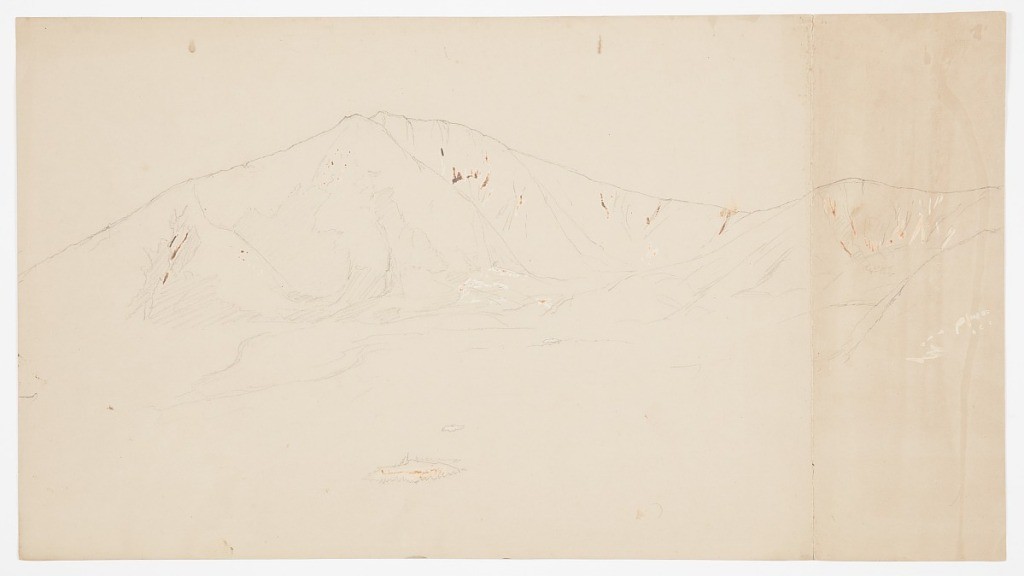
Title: Mt. Katahdin from South Turner Mountain, Maine
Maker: Frederic Edwin Church, American, 1826–1900
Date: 1877–78
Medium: Graphite and oxidized white gouache on tan wove paper; verso: graphite, white gouache, and oxidized white gouache
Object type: Drawing
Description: Landscape sketch showing a view of Maine's Mt. Katahin and its Great Basin from the summit of South Turner Mountain to the east. In the middle distance at lower center, a small lake with wooded shores is visible, possibly Sandy Stream Pond or one of the Whidden Ponds. The Katahin massif stretches horizontally across the composition, with the ridge to Howes Peaks ascending out of frame at right, Hamlin Peak the rounded prominence at center right, and Mt. Katahin with Pamola Peak at center left. Throughout, white gouache is used to highlight ridges and washes.

Verso: Landscape sketch showing an outline of Mt. Katahdin, likely from the ridge north of the peak. Other mountains are visible behind the ridge at far left and right.